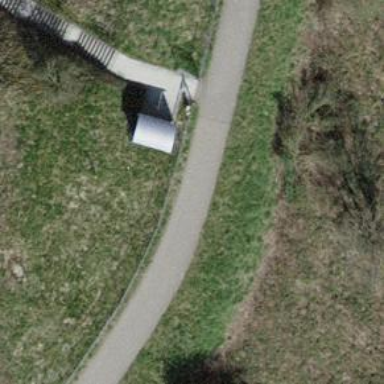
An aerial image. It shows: Asphalt cycleway.